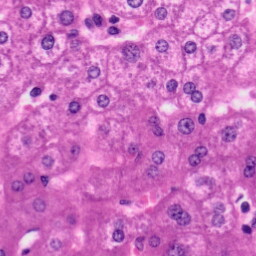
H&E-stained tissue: Liver